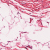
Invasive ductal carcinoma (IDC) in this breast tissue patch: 0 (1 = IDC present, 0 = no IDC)